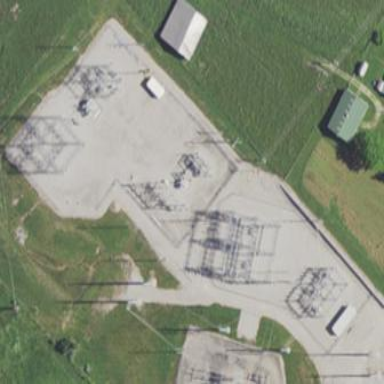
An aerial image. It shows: Power substation.